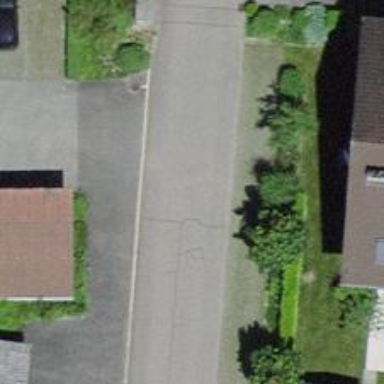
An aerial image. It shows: Asphalt road in residential area.